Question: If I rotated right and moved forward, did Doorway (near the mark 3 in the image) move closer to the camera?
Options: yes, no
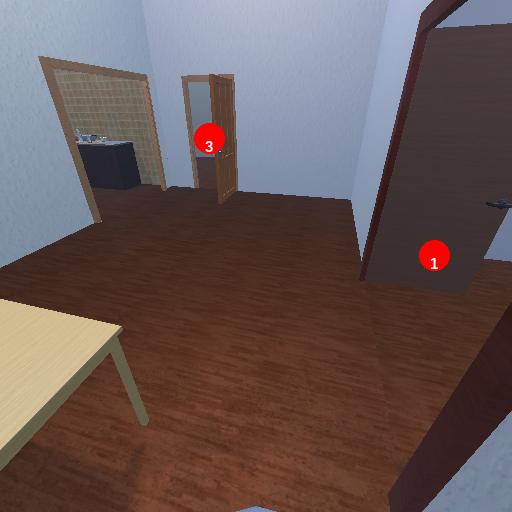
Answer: yes